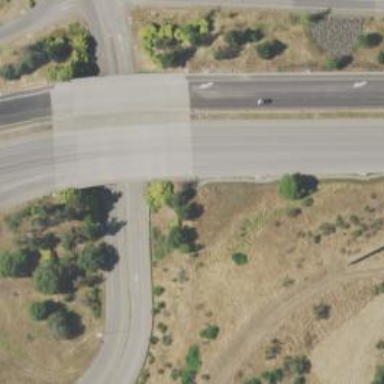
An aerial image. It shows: Trunk link highway passing over bridge.